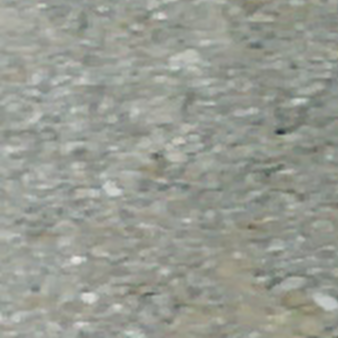
Label: other